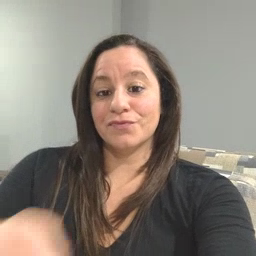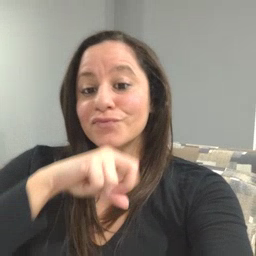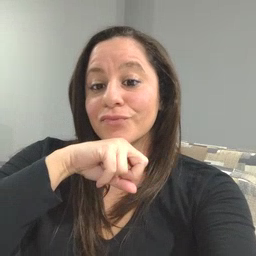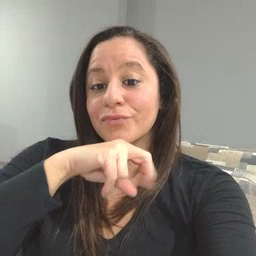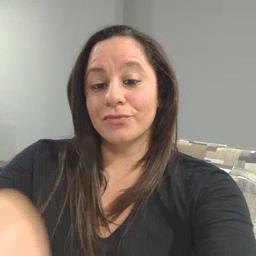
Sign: frog